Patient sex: M
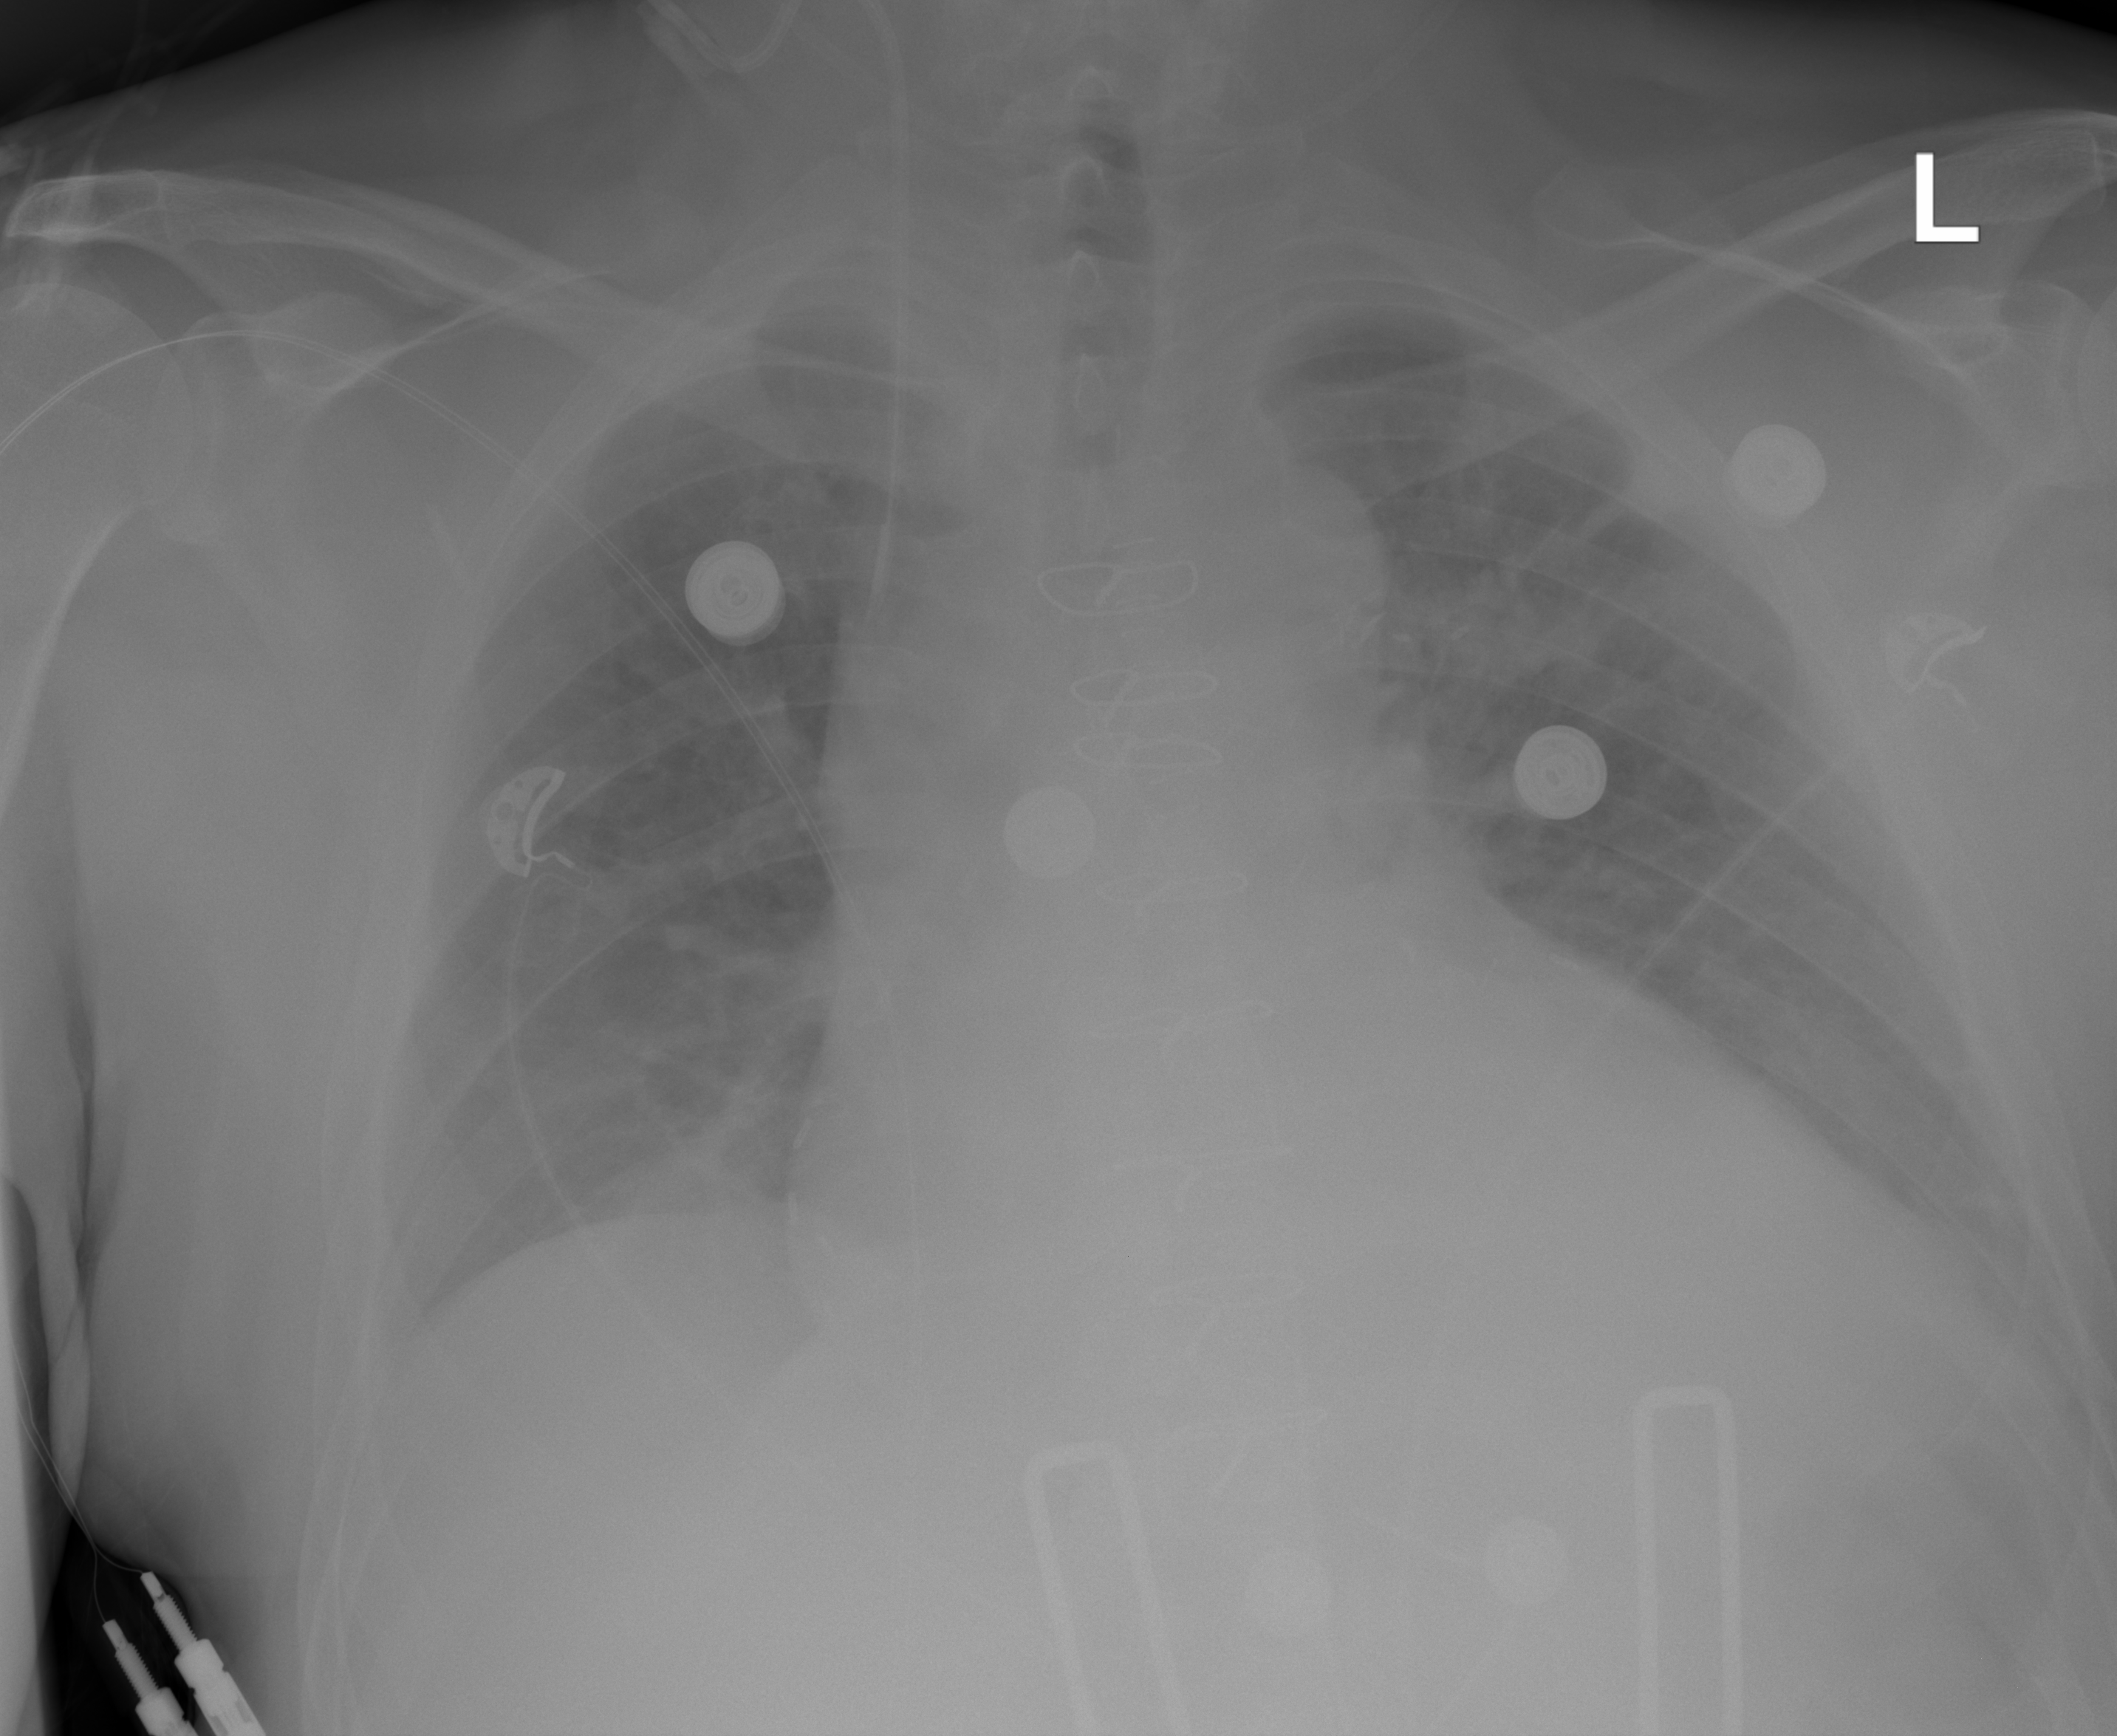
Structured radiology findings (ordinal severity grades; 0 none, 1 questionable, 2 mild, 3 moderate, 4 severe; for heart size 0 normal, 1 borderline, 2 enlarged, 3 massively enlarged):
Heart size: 2
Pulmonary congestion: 2
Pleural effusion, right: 2
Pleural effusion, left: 2
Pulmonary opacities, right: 0
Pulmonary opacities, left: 0
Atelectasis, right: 2
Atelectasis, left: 0